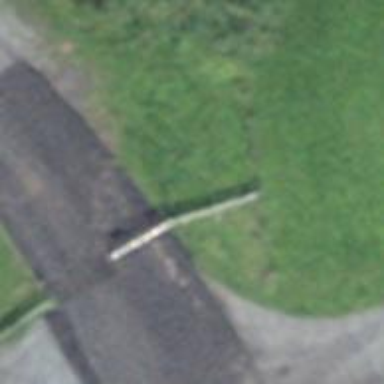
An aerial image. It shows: Guidepost providing information.